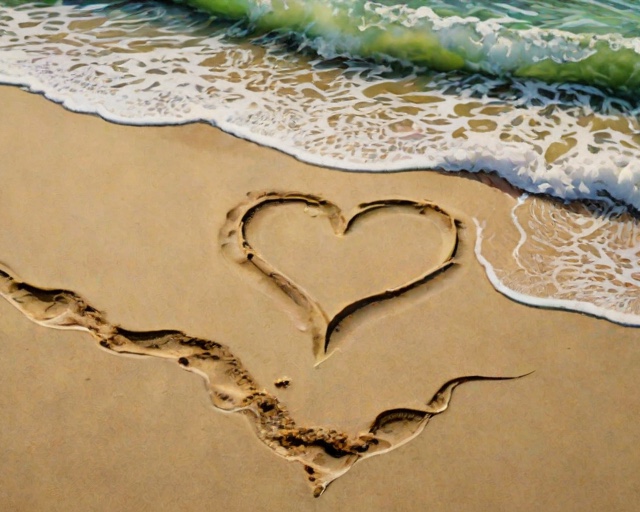
Category: Valentine